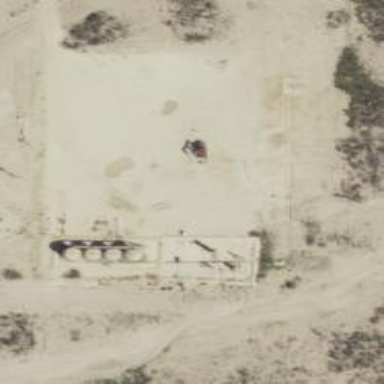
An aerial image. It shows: Petroleum well.